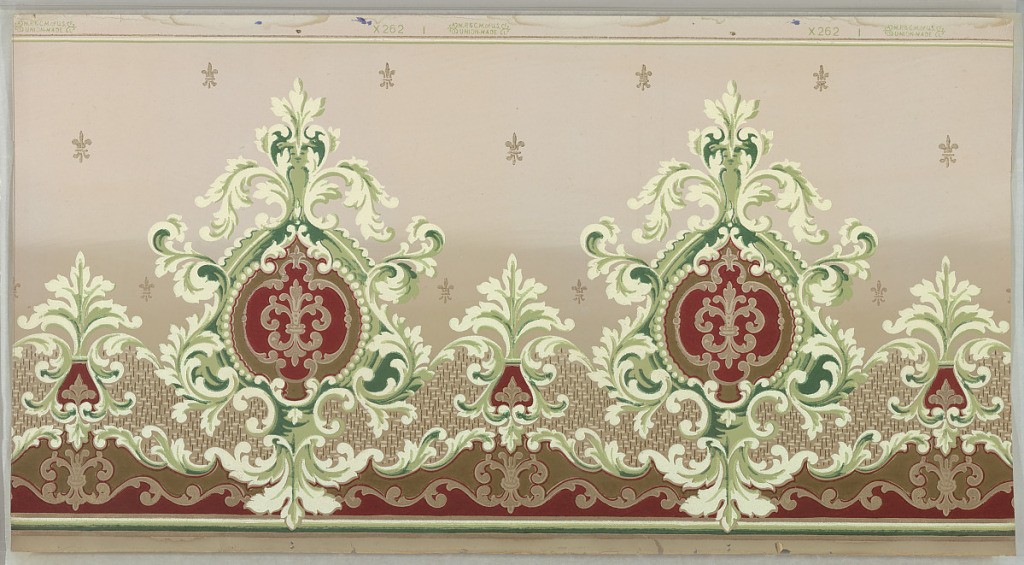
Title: Frieze
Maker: A.M.P. & C.M. of U.S.
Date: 1905–1915
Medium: Machine-printed paper, liquid mica
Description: Large-scale foliate medallions, each containing a fleur-de-lis. Pritned in tan, green and off-white on a background that is light tan on top half and darker tan on bottom half.